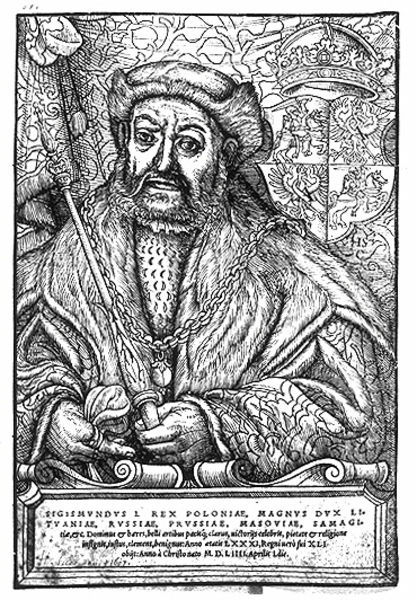
Titel: Bildnis des Königs Sigismund I. von Polen
Künstler: Monogrammist HS (1554)
Institution: (Seriendruck)
Schlagwörter: blätter, hand, körper, mann, umhang, grau, hut, mund, nase, schmuck, schwarz, zeichnung, blick, tuch, muster, ornament, bart, kappe, mütze, augen, barock, gesicht, kragen, mensch, pelz, vollbart, bildnis, herr, hände, portrait, porträt, vorhang, zweige, gewand, haare, mantel, reich, stoff, adel, person, augenbrauen, frontal, krone, renaissance, schulter, stock, fell, kopfbedeckung, holzschnitt, schrift, stab, kette, grafik, graphik, kaiser, könig, tafel, inschrift, robe, ring, buch, fingerring, medaillon, druck, druckgraphik, schwarzweiss, druckgrafik, stich, text, herrscher, brokat, wappen, pelzkragen, pelzmantel, mittelalter, schnecken, prunk, kupferstich, zepter, szepter, umhand, latein, regent, schrifttafel, reformation, seriendruck, reformationszeit, humanismus, rex, rollwerk, kete, polen, magnus, humanisten, 1520, holzschntt, reformationszeut, 1513, poloniae, dyx